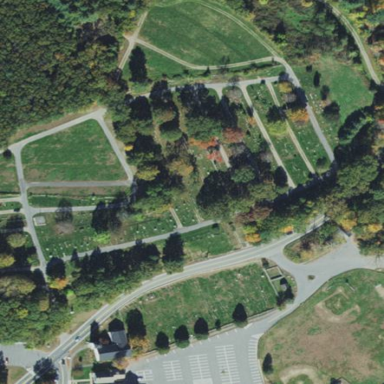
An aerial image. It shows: Cemetery.